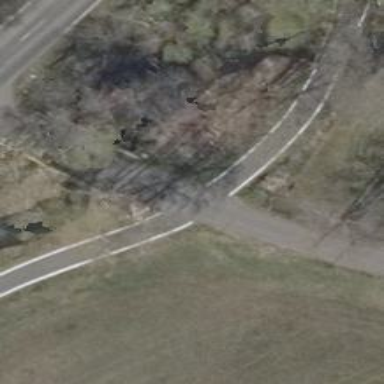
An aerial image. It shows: Unclassified road with asphalt surface. It is bicycle road.